Question: I am working in spring mvc, I used the following line to generate the checkboxes from DB table.
'''
<td><input type="checkbox" name="loanId" value="${loan.id}" class="it"></td>
'''
I need to get the index of this selected values in my java controller. I am able to get the values which are selected, but how to get the index values?

following code is I am using
'''
String[] loanIds = request.getParameterValues("loanId");
for (String string : loanIds) {
System.out.println("loanIds****"+string);
}
'''
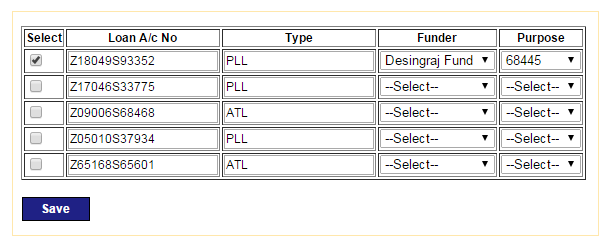
Answer: You need javascript to get the index of checkbox and set it to hidden field :
'''
var ids = document.getElementsByName('loanId');
var ind = document.getElementById('loanIndex');
var put = function() {
var arr = [];
var i = -1;
while (ids[++i])
if (ids[i].checked) arr.push(i);
ind.value = arr.join(',');
alert('selected index: ' + ind.value);
};
var i = -1;
while (ids[++i])
ids[i].onchange = put;
'''
'''
<input type="checkbox" name="loanId" />
<input type="checkbox" name="loanId" />
<input type="checkbox" name="loanId" />
<input type="checkbox" name="loanId" />
<input type="hidden" name="loanIndex" id="loanIndex" value="" />
'''
In controller:
'''
String[] loanIndex= request.getParameter("loanIndex").split(",");
'''